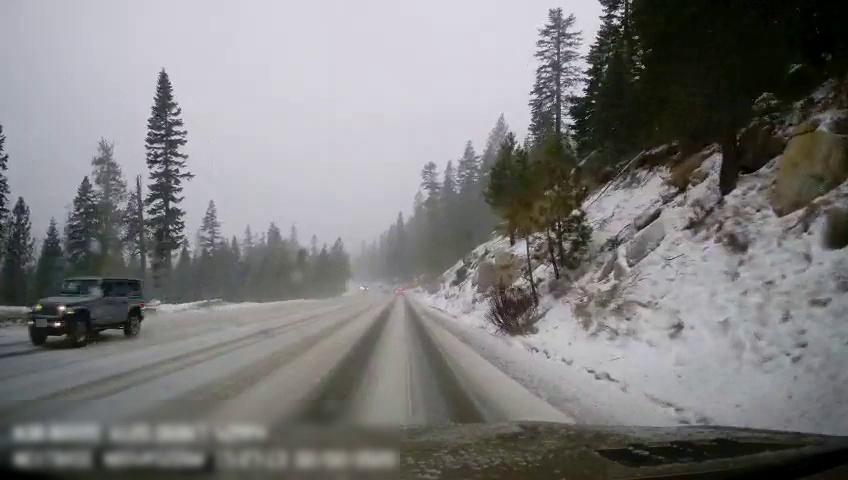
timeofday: Day
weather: Snowy
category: Drivable Space
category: Vehicles | SUV